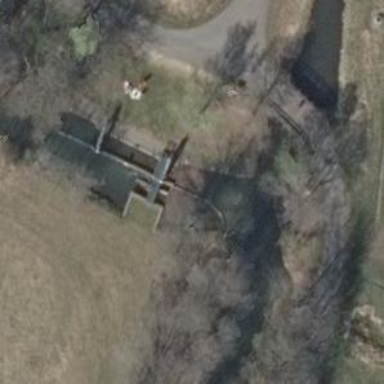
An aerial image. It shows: Lock gate on waterway.